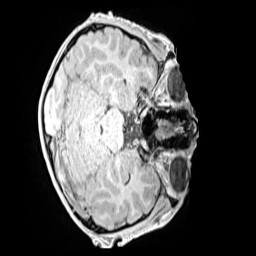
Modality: MP2RAGE
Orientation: axial
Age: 10
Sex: male
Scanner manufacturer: siemens
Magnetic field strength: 3 T
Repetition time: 4 s
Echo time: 0.00299 s